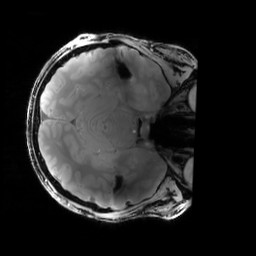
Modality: PDw
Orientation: axial
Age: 23
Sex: male
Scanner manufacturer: siemens
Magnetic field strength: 6.98 T
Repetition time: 1.78 s
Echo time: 0.00386 s